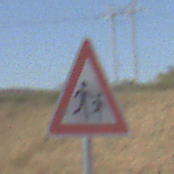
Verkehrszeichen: KinderLinks
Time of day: Midday
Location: Outdoor (RoadRail)
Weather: Clear
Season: Summer
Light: Natural